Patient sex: F
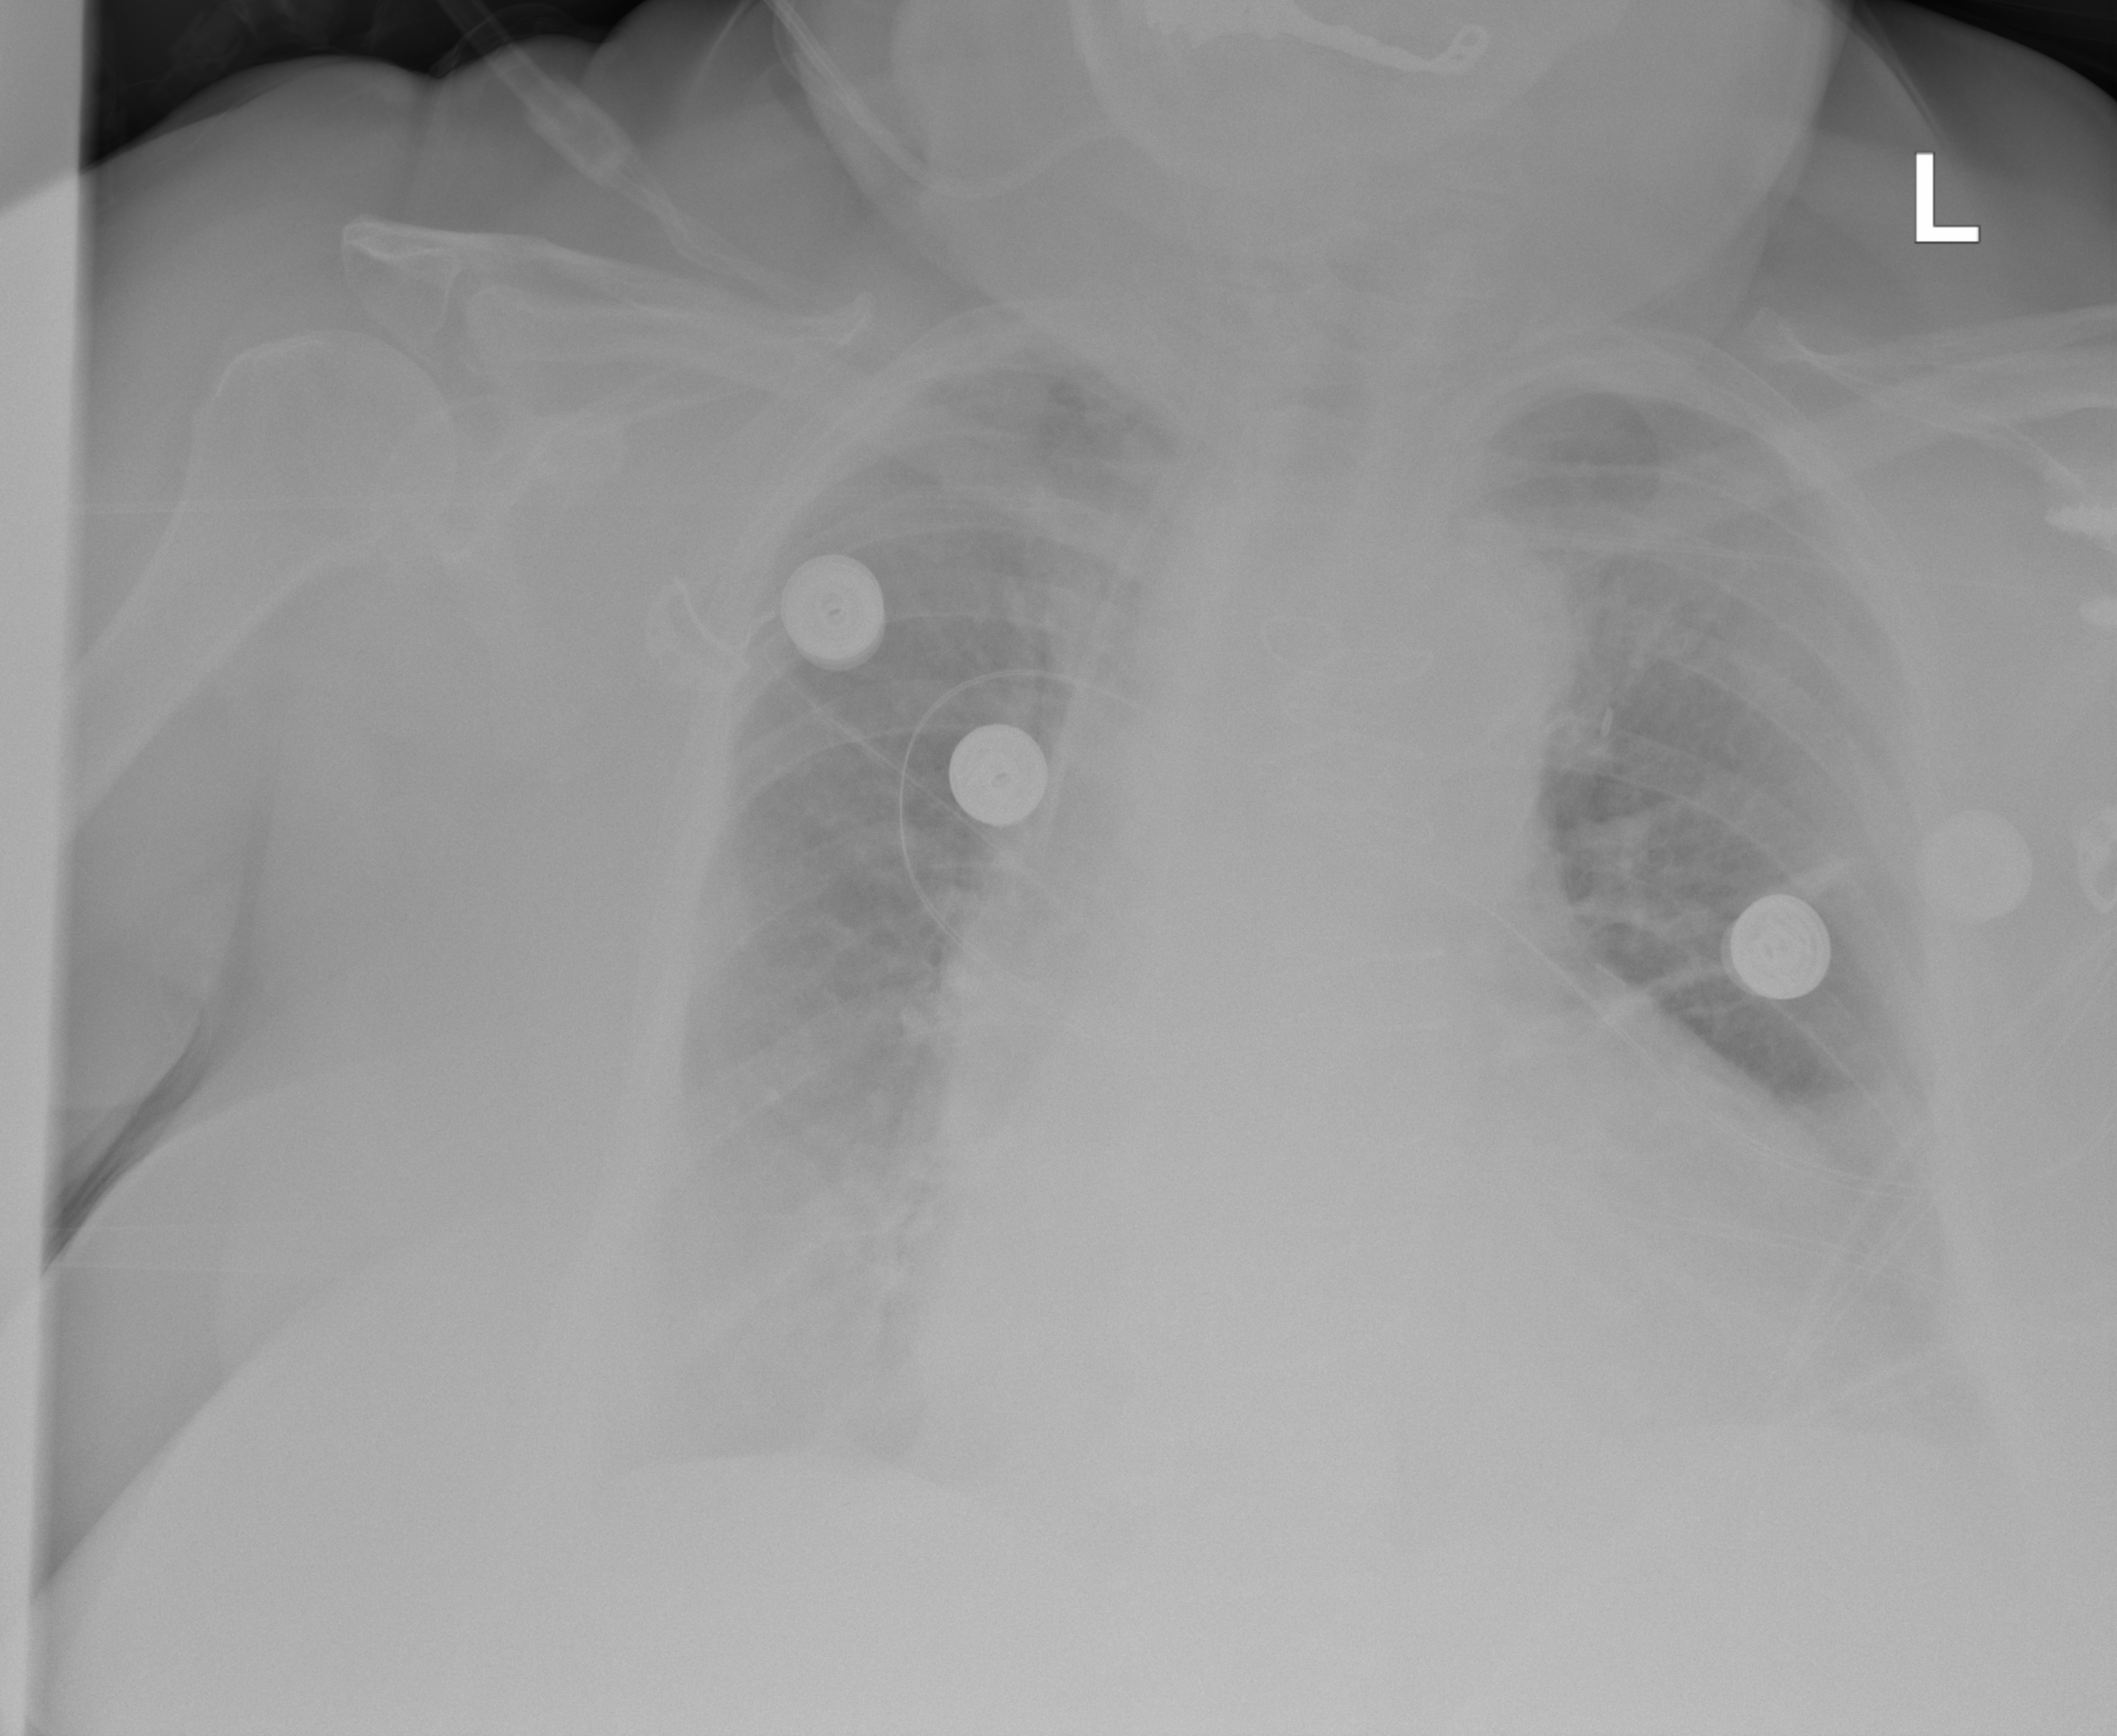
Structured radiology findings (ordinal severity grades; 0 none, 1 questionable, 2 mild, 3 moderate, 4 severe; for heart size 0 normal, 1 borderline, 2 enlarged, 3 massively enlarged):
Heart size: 2
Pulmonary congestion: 2
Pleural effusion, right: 2
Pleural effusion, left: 2
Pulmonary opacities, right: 0
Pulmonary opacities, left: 0
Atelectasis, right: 2
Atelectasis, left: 2